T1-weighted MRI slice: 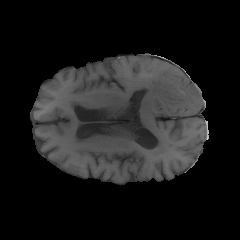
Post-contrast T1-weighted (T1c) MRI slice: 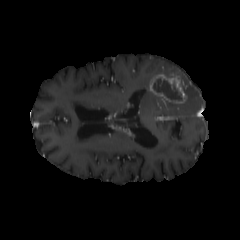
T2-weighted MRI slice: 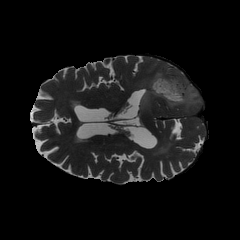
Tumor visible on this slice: yes